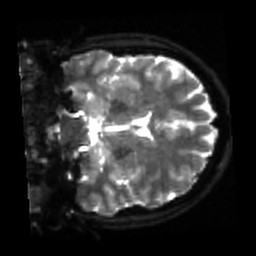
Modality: sbref
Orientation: coronal
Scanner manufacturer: siemens
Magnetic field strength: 3 T
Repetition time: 4 s
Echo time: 0.0594 s